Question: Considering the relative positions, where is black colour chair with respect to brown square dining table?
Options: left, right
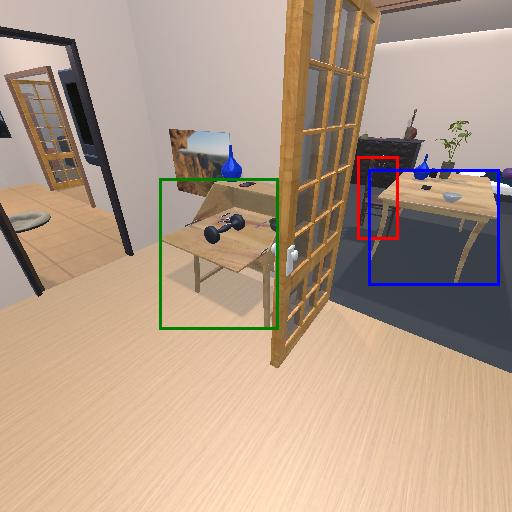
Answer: left